Question: I use <URL>.
My GUI had only one button that triggers: 'pressButton' method
Here is a relevant code:
'''
NSString *const keyStorageStr = @"keyForStore";
/* ... */
- (IBAction)pressButton:(UIButton *)sender {
score++;
[DemoiCloudViewController setScore: score];
scoreCountLabel.text = [NSString stringWithFormat:@"%d", score];
// store to preferences
NSUserDefaults *defaults = [NSUserDefaults standardUserDefaults];
[defaults setInteger:score forKey:keyStorageStr];
// store to iCloud
[self setInteger:score forKey:keyStorageStr];
}
- (void)setInteger:(int)value forKey:(NSString*)key {
[self setObject:[NSNumber numberWithInt:value] forKey:key];
}
- (void)setObject:(id)value forKey:(NSString *)key {
NSUbiquitousKeyValueStore *store = [NSUbiquitousKeyValueStore defaultStore];
if (store) {
[store setObject:value forKey:key];
//[store synchronize];
}
}
'''
And this is my handler:
'''
NSUbiquitousKeyValueStore* store = [NSUbiquitousKeyValueStore defaultStore];
if (store) {
[[NSNotificationCenter defaultCenter] addObserver:self
selector:@selector(storeChanged:)
name:NSUbiquitousKeyValueStoreDidChangeExternallyNotification
object:store];
[store synchronize];
}
- (void)storeChanged:(NSNotification*)notification {/* .. never called .. */}
'''
Here I get proper value: 'file://localhost/private/var/mobile/Library/Mobile%20Documents/76Z3CR95HF~com~wifi~icloud~WiFi-iCloud-Demo/'
'''
- (void)viewDidLoad
{
[super viewDidLoad];
ubiq = [[NSFileManager defaultManager]
URLForUbiquityContainerIdentifier:nil];
if (ubiq) {
NSLog(@"iCloud access at %@", ubiq);
isIcloudActive = true;
} else {
NSLog(@"No iCloud access");
}
'''
When I added handler to listen on everything:
'''
NSNotificationCenter *notifyCenter = [NSNotificationCenter defaultCenter];
[notifyCenter addObserverForName:nil
object:nil
queue:nil
usingBlock:^(NSNotification* notification){
// Explore notification
NSLog(@"Notification found with:"
"
name: %@"
"
object: %@"
"
userInfo: %@",
[notification name],
[notification object],
[notification userInfo]);
}];
'''
I get:
'''
name: _UIApplicationSystemGestureStateChangedNotification
object: (null)
userInfo: (null)
'''
From xCode iCloud stats:

Please help,
Thanks,
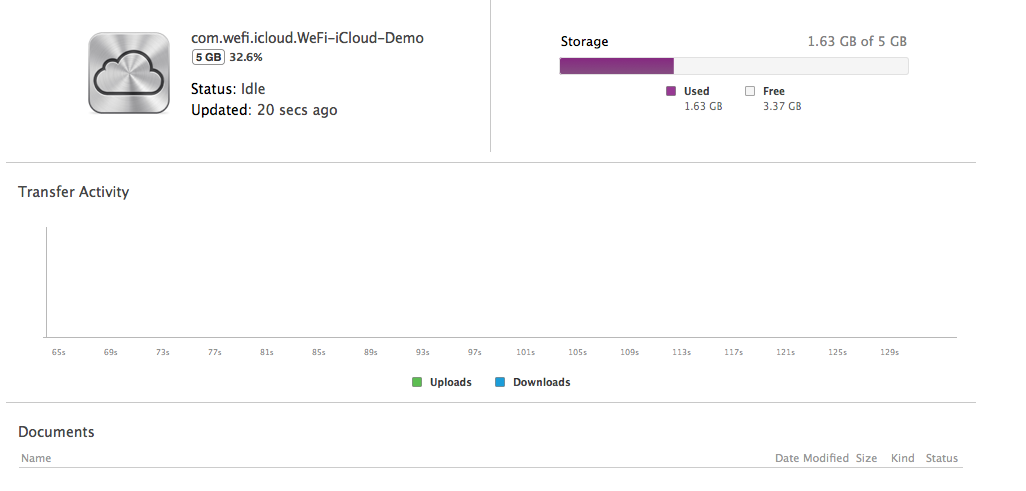
Answer: What happens if you delete your app and re-run it? Can you retrieve the value from iCloud? Unless there's some other configuration problem that you've not mentioned, my guess is that you can.
The reason: the notification that you're expecting to see only happens when the change comes from iCloud (I.e., originating from another device). The notification be triggered when you save a value -- why would it be? You already know the value that has been written!